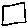
Label: square